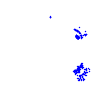
Particle: electron